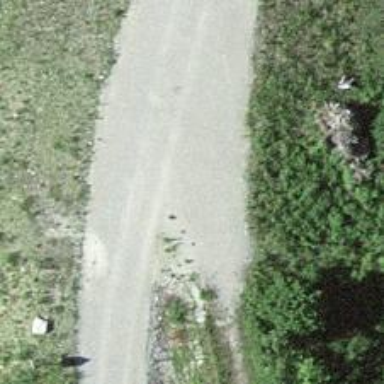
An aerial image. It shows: Gravel track with grade 2 tracktype and embankment.